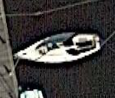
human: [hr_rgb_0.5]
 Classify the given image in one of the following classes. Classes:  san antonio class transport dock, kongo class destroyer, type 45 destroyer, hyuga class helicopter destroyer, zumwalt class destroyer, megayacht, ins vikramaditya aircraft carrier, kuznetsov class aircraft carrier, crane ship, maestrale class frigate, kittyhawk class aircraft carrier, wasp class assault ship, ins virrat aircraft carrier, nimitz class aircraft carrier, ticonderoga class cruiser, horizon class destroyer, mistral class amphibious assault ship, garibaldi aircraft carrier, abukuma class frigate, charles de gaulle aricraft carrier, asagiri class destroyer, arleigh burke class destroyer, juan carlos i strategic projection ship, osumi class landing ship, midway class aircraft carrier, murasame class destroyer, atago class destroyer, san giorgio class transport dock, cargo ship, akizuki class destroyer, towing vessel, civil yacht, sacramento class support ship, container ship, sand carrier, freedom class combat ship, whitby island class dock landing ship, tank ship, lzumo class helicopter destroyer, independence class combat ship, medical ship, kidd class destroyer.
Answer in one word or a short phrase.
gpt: Civil yacht